Question: I have been learning ASP.NET MVC recently and everything is going well apart from my knowledge of CSS has started to restrict me somewhat, especially the following issue.
In the following picture I understand the majority of the positioning and formatting, however I can't figure out how to make all of the tabs to be made as wide as the orange coloured '<li>' block (disregarding the padding involved).

Here is my CSS:
'''
ul#adminmenu {
border-bottom: 1px #5C87B2 solid;
padding: 0 0 2px;
position: relative;
margin: 0;
text-align: left;
}
ul#adminmenu li {
padding: 10px 20px;
display: list-item;
background-color: Orange;
list-style: none;
}
ul#adminmenu li a {
padding: 10px 20px;
font-weight: bold;
text-decoration: none;
line-height: 2.8em;
background-color: #e8eef4;
color: #034af3;
border-radius: 4px 4px 0 0;
-webkit-border-radius: 4px 4px 0 0;
-moz-border-radius: 4px 4px 0 0;
}
'''
And here is the relavent HTML:
'''
<header>
<div id="admintitle">
<h1>Administration</h1>
</div>
</header>
<section id="adminmain">
<div id="div-1a">@* class="page">*@
<nav>
<ul id="adminmenu">
<li>@Html.ActionLink("Home", "Index", "Home")</li>
<li>@Html.ActionLink("Contracts", "List", "Contract"</li>
<li id="admin">@Html.ActionLink("Administration", "Administration", "Home")</li>
<li>@Html.ActionLink("About", "About", "Home")</li>
</ul>
</nav>
</div>
'''
If any more information is required, just ask.
Thanks very much for any suggestions.
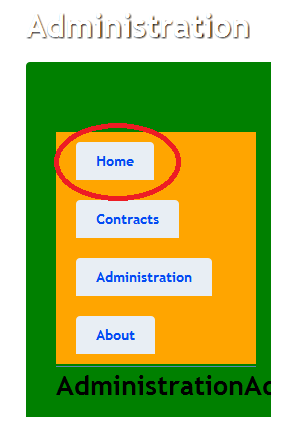
Answer: You can make the links display block and that will cause it to take all the space available. You might have to change the padding to make it look the way you want though.
'''
ul#adminmenu li a {
display: block;
}
'''